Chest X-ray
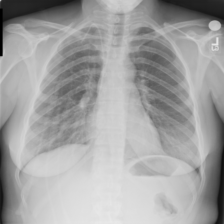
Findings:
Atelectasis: negative
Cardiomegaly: negative
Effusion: negative
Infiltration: negative
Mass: negative
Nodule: negative
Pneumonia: negative
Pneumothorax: negative
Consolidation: negative
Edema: negative
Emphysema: negative
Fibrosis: negative
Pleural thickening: negative
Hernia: negative